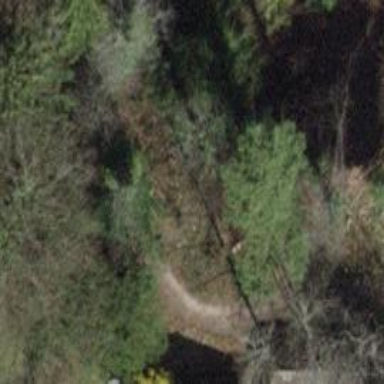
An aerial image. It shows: Path on the ground.